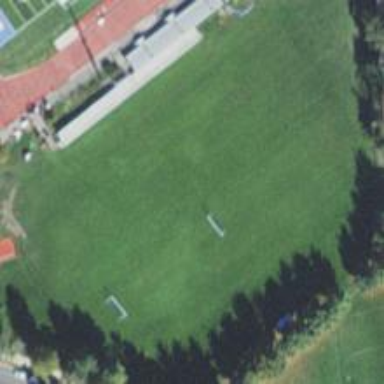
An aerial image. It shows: Soccer pitch for leisureland activities.